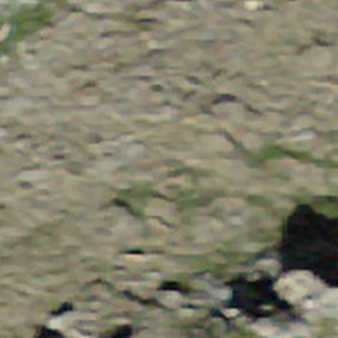
Label: other